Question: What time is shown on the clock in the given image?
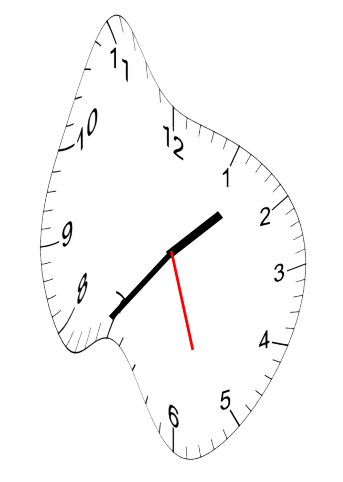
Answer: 01:36:27